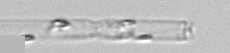
Label: Cerataulina_pelagica